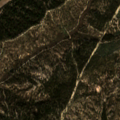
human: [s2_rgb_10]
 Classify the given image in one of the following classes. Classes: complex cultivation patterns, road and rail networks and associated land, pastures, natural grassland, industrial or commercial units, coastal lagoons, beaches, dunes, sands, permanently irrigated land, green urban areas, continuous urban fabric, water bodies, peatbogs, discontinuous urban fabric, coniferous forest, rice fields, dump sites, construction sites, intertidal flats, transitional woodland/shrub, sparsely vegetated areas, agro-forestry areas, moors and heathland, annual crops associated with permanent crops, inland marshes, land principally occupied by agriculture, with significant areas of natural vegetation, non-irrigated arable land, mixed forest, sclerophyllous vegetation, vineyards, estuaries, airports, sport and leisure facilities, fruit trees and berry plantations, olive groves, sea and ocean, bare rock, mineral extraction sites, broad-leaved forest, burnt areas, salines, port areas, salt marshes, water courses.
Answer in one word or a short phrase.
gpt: broad-leaved forest, transitional woodland/shrub